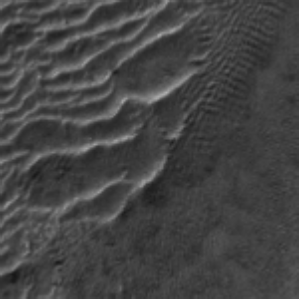
Label: frost